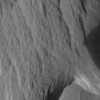
Label: not_dusty